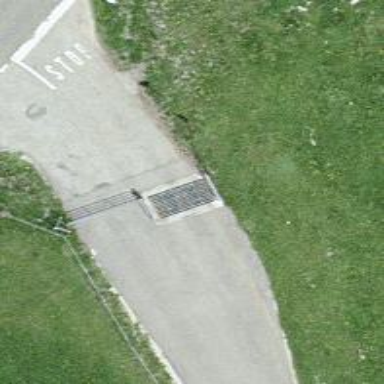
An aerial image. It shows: Cattle grid barrier.